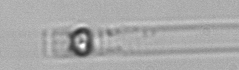
Label: Dactyliosolen_blavyanus